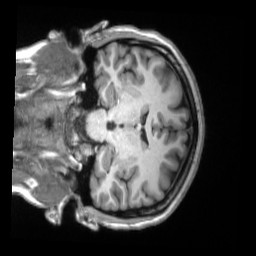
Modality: T1w
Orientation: coronal
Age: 27
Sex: female
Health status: ill
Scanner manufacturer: siemens
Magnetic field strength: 3 T
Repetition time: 2.2 s
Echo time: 0.00157 s